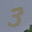
Label: 3